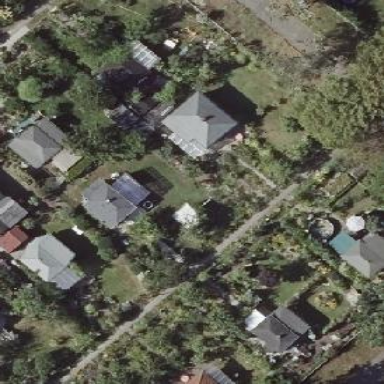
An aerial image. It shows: Plot within allotments.